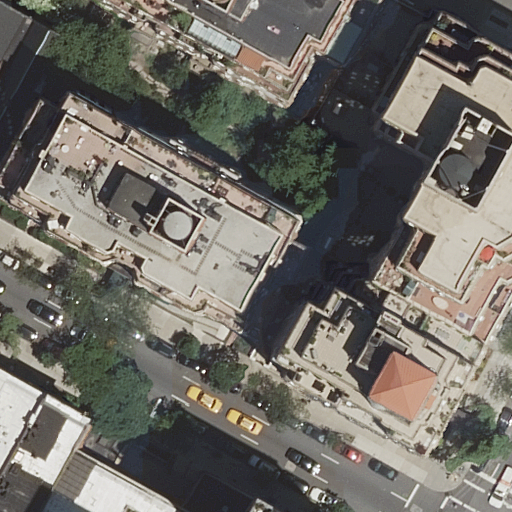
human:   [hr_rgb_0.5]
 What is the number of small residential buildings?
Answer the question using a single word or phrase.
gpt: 4

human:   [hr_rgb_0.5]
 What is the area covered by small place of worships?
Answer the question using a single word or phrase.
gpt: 0m2

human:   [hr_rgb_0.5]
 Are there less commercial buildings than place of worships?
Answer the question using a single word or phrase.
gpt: yes

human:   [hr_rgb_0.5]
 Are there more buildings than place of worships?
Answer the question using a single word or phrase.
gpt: yes

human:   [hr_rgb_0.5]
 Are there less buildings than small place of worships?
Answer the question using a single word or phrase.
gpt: no

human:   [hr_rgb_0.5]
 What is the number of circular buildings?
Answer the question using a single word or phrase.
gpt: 0

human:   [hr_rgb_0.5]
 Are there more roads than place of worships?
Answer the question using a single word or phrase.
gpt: yes

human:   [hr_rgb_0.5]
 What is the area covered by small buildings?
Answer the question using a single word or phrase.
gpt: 97m2

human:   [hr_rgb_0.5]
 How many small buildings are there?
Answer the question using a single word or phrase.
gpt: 4

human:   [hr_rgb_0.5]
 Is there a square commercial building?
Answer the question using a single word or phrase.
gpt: no

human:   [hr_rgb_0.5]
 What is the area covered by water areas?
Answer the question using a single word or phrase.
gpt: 0m2

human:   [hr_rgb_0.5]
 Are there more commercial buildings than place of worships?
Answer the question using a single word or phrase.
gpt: no

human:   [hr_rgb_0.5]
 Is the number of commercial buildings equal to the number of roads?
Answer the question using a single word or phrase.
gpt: no

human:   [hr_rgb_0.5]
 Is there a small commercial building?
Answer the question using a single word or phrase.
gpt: no

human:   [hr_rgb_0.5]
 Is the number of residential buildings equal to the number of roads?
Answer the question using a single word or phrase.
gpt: no

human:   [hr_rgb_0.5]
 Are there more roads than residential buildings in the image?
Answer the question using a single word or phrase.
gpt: no

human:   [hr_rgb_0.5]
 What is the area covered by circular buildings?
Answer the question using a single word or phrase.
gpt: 0m2

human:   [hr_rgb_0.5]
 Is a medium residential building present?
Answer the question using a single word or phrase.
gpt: yes

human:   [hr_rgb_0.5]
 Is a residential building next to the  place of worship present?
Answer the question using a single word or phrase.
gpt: yes

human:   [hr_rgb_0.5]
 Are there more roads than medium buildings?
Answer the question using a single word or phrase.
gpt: no

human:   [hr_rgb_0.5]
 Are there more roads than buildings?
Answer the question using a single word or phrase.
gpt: no

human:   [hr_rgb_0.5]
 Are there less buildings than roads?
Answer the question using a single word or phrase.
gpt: no

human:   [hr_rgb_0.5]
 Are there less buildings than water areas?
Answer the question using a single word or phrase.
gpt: no

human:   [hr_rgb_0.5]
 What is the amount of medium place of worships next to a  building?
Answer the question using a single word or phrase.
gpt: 1

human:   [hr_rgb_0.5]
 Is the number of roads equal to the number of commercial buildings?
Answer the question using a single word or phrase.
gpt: no

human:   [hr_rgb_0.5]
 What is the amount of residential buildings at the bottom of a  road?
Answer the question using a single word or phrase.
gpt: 2

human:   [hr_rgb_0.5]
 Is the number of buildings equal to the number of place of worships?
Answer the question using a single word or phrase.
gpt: no

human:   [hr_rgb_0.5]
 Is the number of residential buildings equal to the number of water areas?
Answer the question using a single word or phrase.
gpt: no

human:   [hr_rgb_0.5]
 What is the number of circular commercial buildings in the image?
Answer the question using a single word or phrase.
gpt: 0

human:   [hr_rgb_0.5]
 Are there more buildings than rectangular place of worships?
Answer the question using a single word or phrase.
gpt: yes

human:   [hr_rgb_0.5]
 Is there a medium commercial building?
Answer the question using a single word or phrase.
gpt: no

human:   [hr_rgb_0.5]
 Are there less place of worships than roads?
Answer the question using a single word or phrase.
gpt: yes

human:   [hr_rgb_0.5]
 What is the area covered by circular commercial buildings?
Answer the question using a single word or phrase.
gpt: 0m2

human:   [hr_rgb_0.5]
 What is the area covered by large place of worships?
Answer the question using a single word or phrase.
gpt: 0m2

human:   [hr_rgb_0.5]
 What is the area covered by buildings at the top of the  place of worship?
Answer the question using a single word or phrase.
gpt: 992m2

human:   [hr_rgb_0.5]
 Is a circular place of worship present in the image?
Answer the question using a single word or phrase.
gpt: no